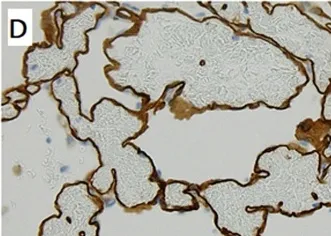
Immunohistochemical staining of the SPCH (original magnification,. CD34. In the cytoplasm of endothelial cells.
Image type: pathology (immunostaining)